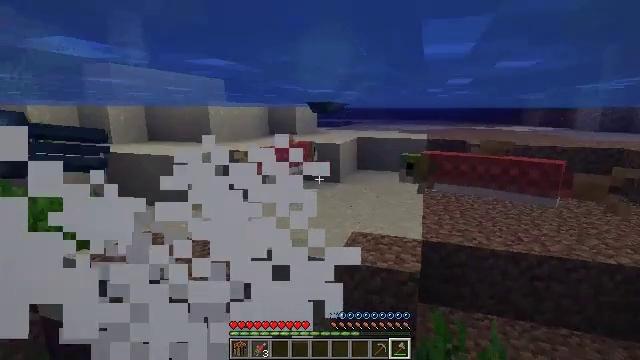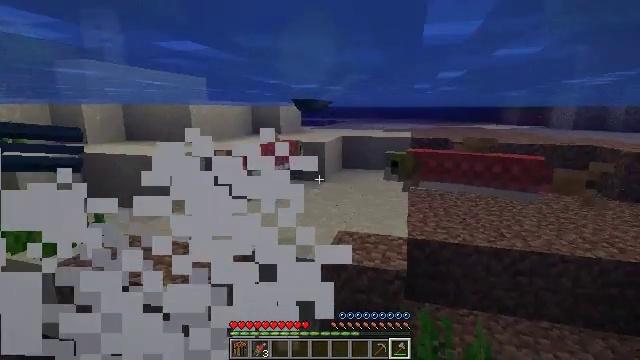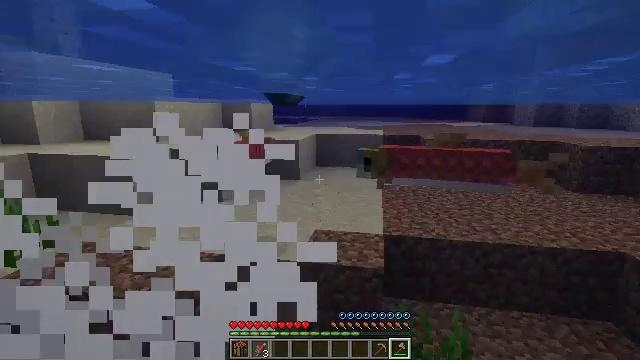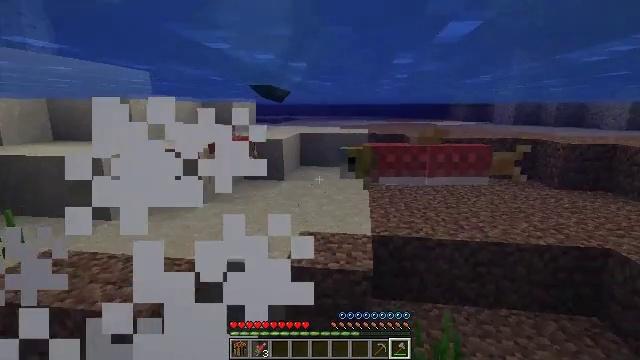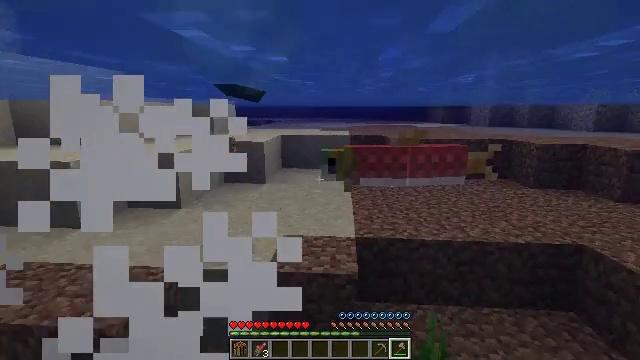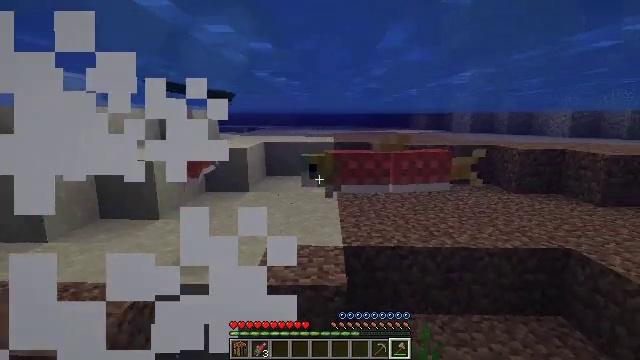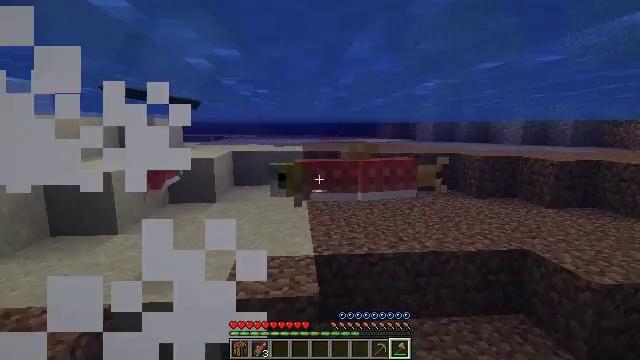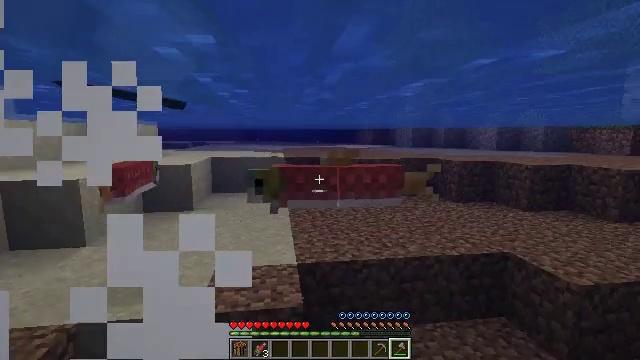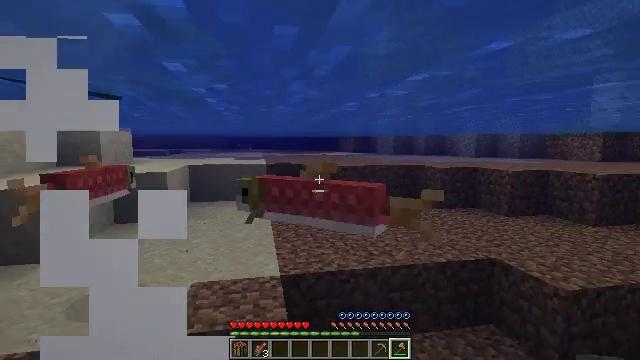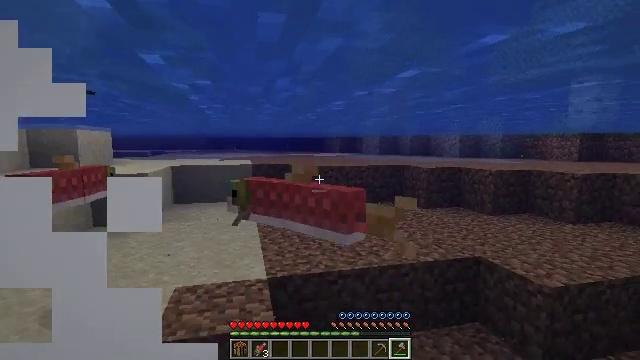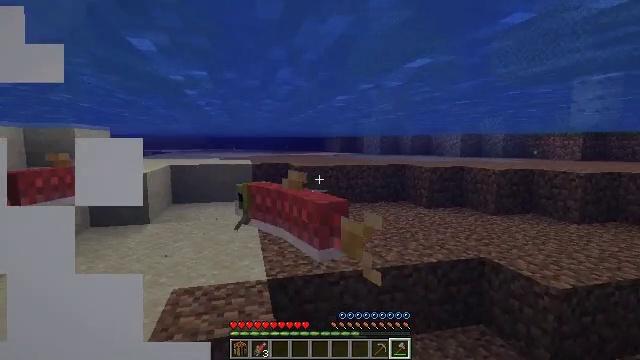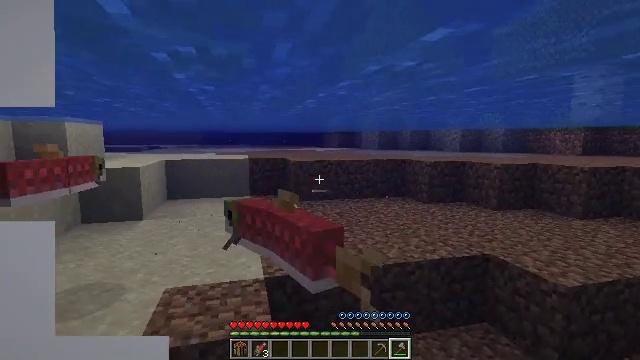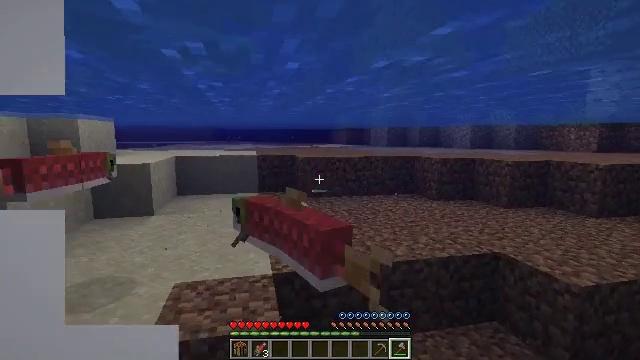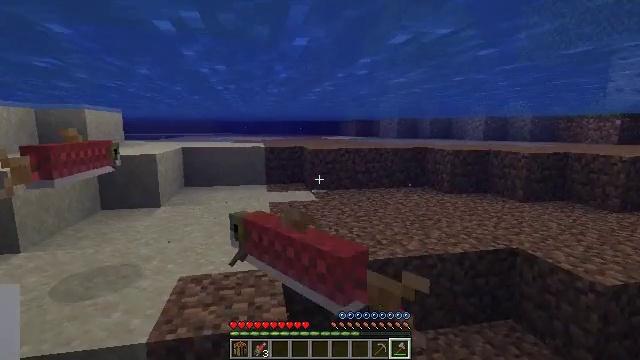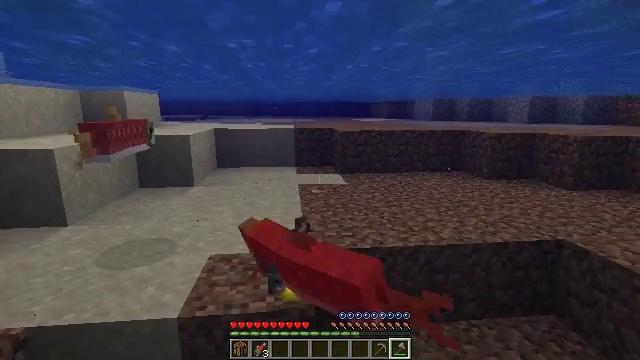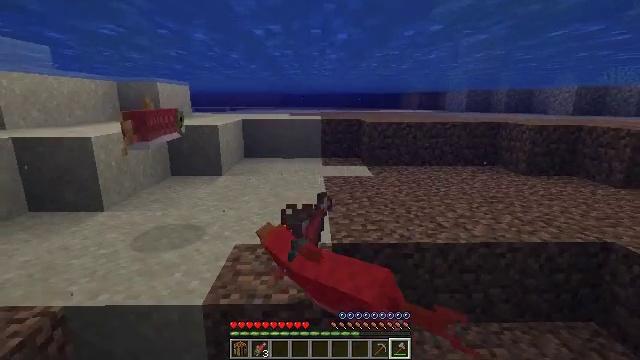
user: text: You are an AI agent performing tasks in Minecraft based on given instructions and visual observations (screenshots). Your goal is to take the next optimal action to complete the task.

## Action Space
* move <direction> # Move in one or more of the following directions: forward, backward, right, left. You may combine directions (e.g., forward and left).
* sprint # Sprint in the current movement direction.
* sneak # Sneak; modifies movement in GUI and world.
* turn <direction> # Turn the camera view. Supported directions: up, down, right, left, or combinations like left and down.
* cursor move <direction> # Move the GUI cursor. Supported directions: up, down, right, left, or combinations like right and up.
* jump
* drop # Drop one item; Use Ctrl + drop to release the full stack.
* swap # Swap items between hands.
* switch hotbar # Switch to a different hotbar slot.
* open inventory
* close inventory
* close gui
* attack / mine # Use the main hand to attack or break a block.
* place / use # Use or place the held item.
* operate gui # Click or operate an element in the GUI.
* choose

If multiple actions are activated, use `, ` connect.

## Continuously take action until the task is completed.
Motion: motion action
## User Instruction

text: Hunt fish.
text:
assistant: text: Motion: move forward, turn right
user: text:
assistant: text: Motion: move forward, turn right
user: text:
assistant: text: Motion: move forward, turn right
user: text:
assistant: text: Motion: move forward, turn right
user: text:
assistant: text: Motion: move forward, turn right and up
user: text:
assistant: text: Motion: move forward, turn right and up
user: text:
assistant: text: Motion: move forward, turn right and up
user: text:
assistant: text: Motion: move forward, turn right and up
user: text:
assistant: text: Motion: move forward, turn right, attack / mine
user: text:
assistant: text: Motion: move forward, attack / mine
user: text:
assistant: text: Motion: move forward, attack / mine
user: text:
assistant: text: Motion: move forward, turn left
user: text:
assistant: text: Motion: move forward, turn left and down
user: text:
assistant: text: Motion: move forward, turn left and down
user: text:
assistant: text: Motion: move forward, turn left and down
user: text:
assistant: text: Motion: move forward
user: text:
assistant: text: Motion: move forward
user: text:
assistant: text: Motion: move forward, turn down
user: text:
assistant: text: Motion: move forward, turn down
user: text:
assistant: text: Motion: move forward, turn down
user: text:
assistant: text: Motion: move forward
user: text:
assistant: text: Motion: move forward, turn left, jump
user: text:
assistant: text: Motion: move forward, turn left and up, jump
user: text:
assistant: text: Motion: move forward, turn left and up, jump
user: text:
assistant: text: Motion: move forward, turn left, jump
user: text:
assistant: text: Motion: move forward, turn left and up, jump
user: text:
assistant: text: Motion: move forward, jump
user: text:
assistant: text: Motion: move forward, jump
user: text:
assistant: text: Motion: move forward
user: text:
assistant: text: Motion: move forward